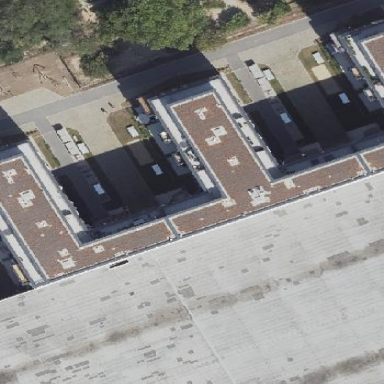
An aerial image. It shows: Flat-roofed apartment building.